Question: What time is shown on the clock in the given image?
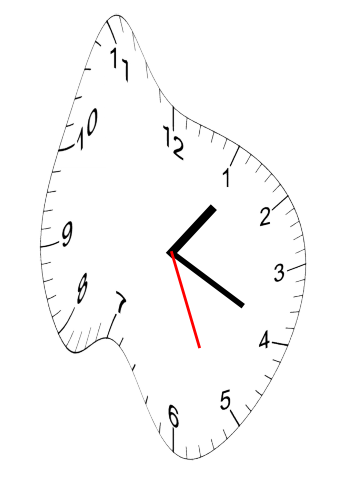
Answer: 01:19:26